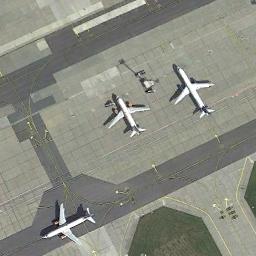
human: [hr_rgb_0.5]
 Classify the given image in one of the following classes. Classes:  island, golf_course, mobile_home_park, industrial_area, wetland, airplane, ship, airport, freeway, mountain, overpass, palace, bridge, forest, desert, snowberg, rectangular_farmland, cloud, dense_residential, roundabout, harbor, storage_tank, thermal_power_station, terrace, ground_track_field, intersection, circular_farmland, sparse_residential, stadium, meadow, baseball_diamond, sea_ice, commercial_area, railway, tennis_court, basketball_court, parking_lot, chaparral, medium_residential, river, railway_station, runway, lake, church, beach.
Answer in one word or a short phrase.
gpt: airplane